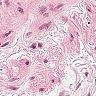
Metastatic tissue present: no